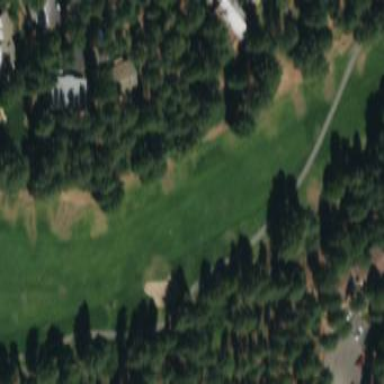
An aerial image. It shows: Rough area on grassy golf course.